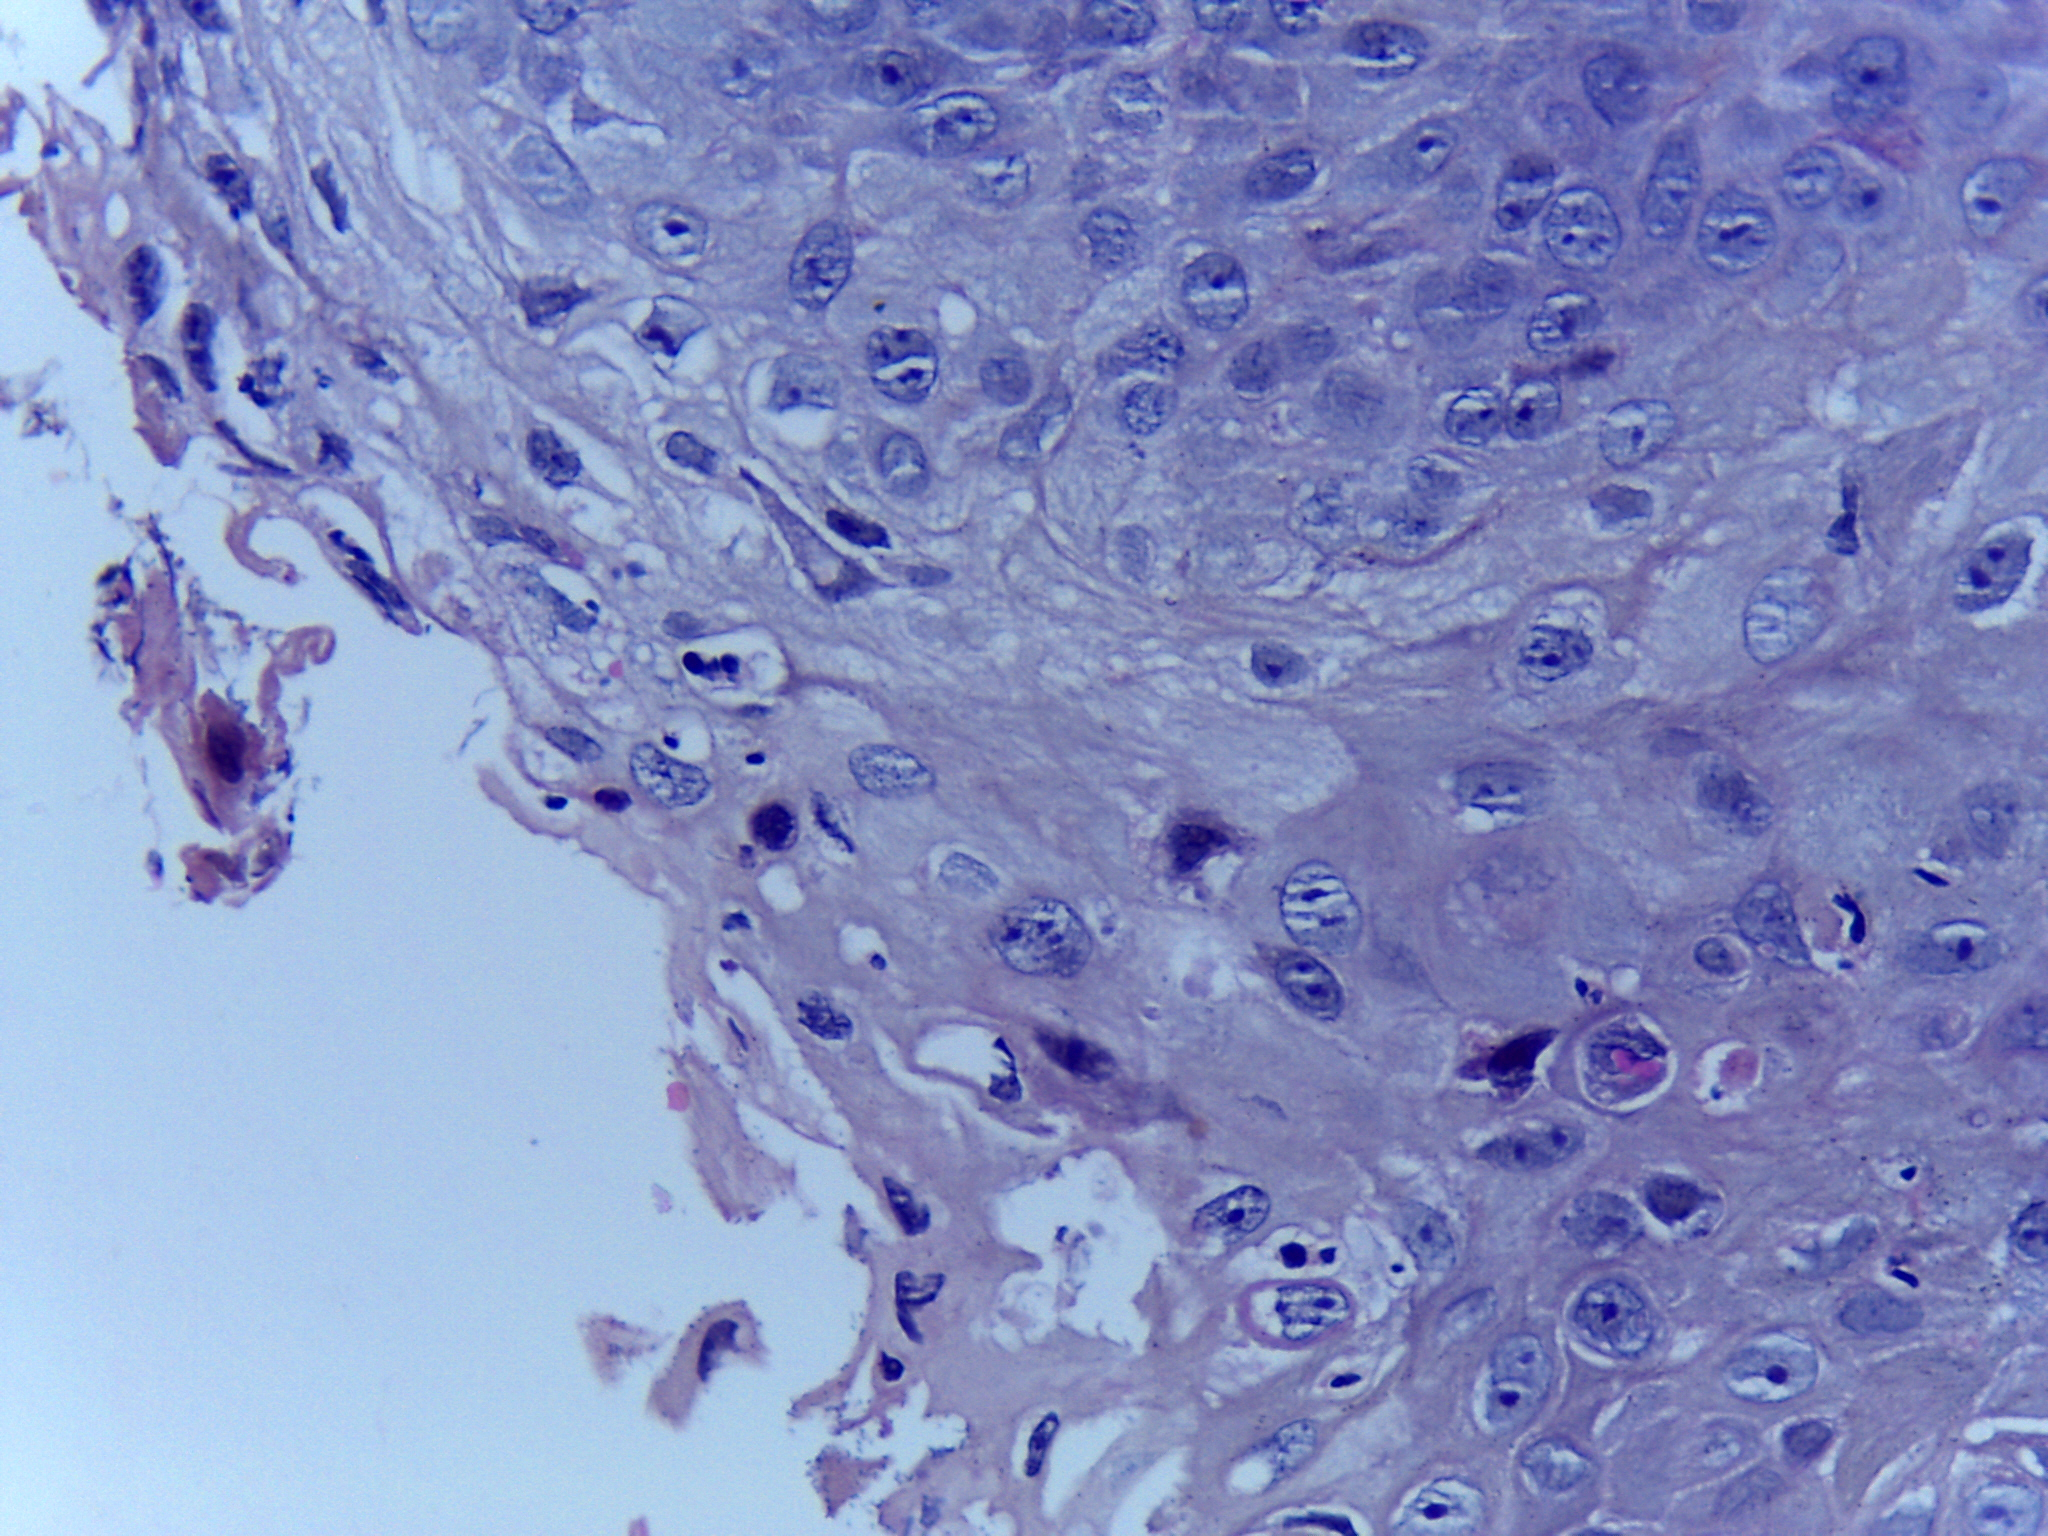
Diagnosis: OSCC